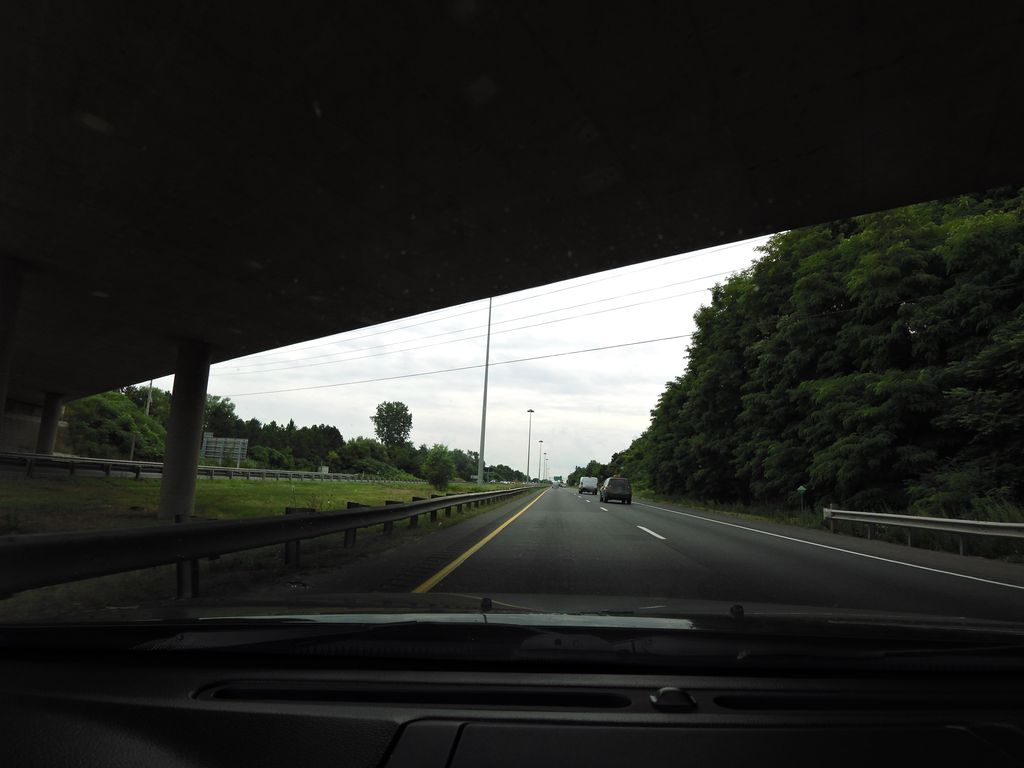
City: hamilton